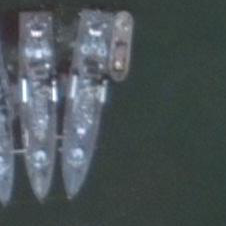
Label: combat